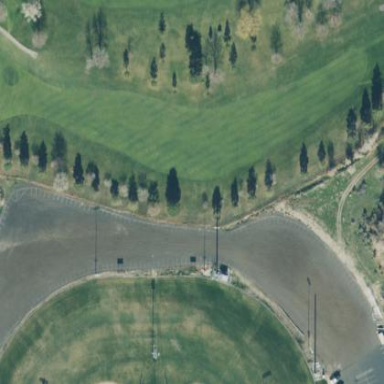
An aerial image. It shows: Scenic golf fairway.